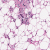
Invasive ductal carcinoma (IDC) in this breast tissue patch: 0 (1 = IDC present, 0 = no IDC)